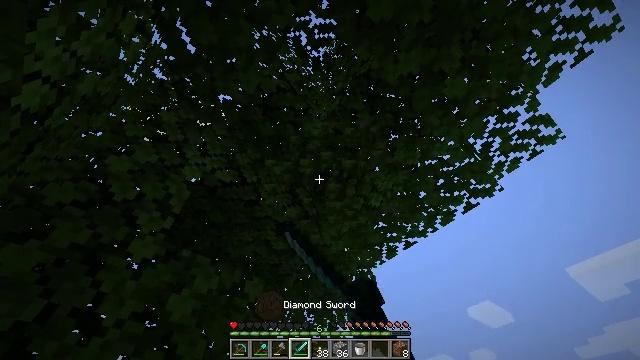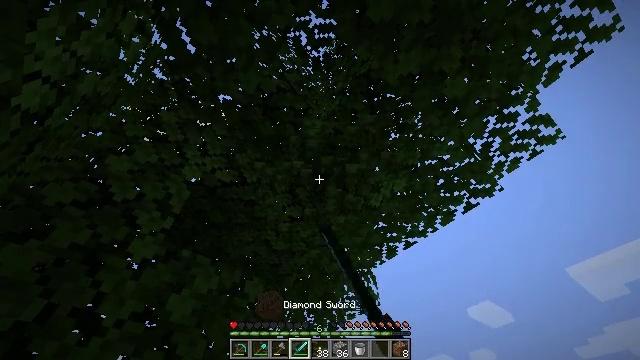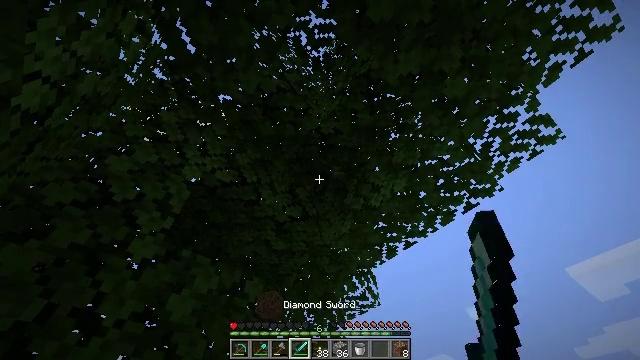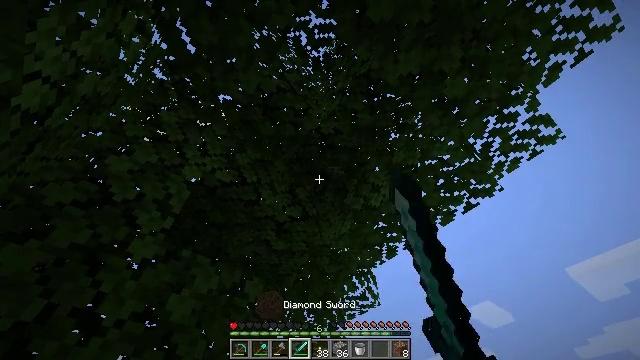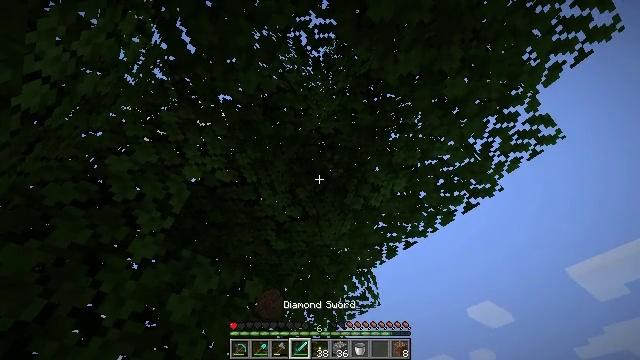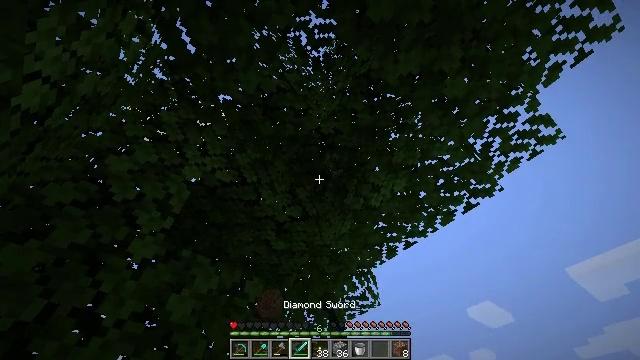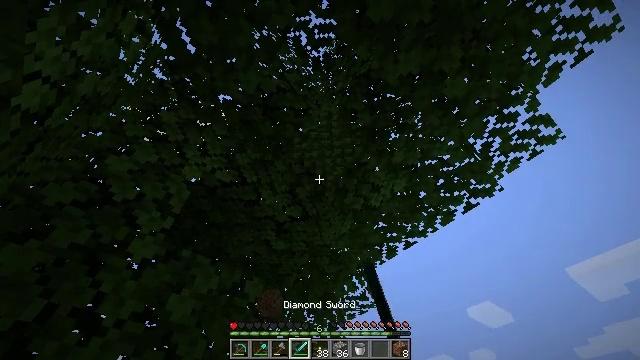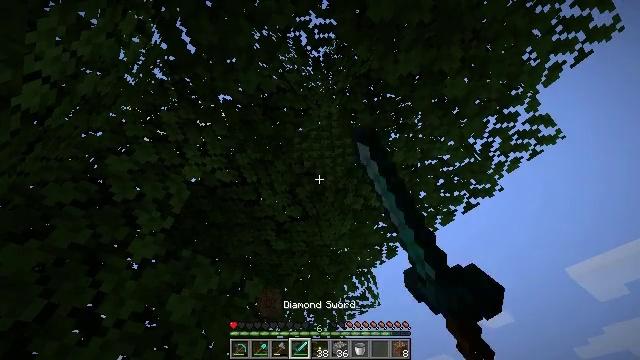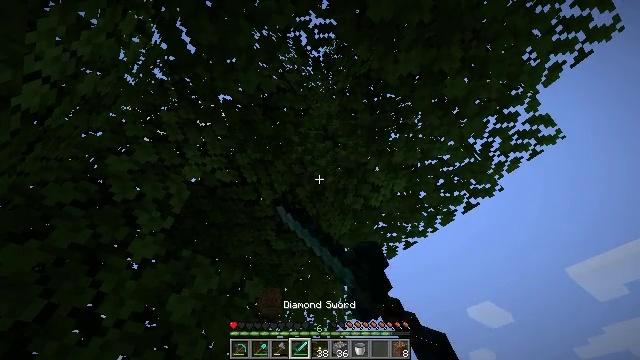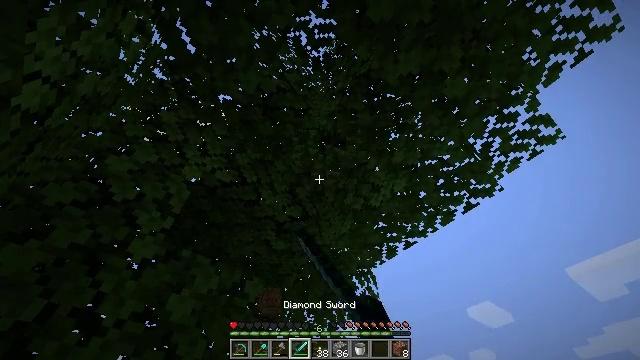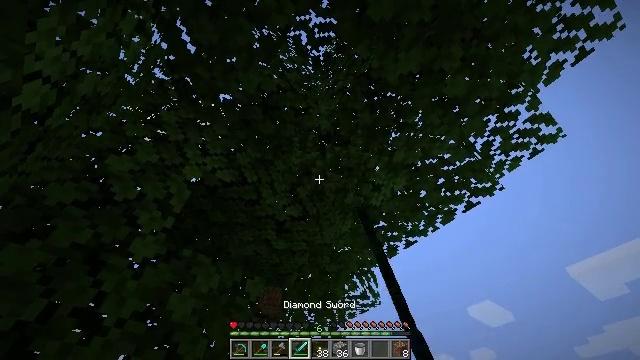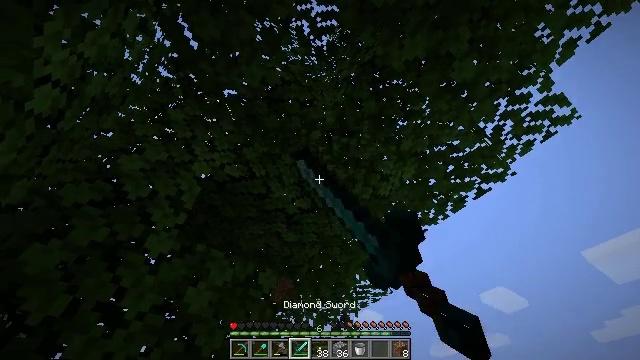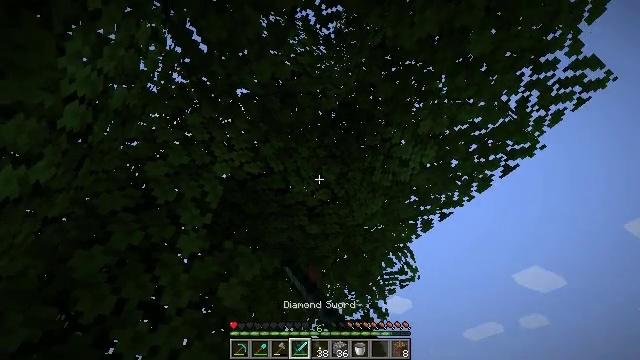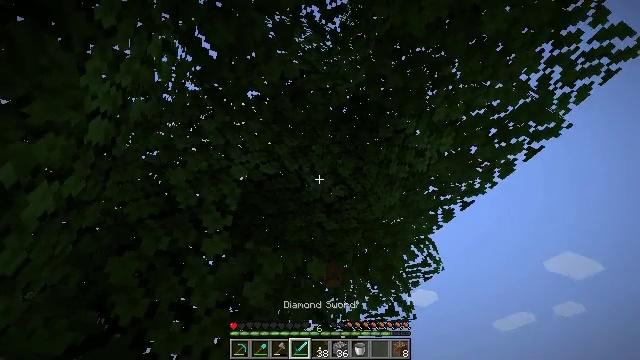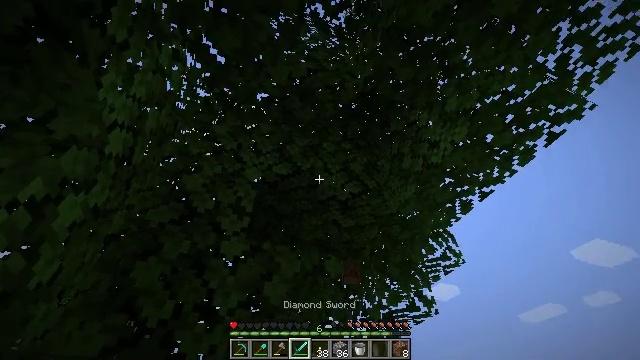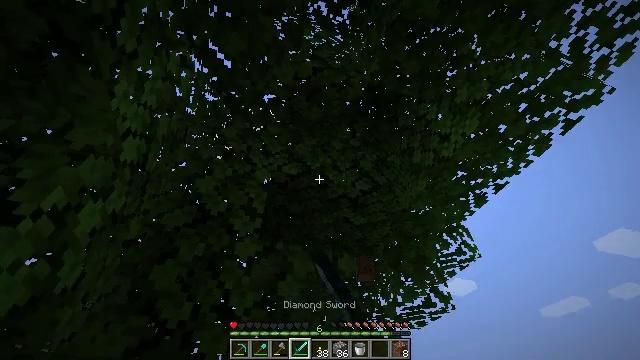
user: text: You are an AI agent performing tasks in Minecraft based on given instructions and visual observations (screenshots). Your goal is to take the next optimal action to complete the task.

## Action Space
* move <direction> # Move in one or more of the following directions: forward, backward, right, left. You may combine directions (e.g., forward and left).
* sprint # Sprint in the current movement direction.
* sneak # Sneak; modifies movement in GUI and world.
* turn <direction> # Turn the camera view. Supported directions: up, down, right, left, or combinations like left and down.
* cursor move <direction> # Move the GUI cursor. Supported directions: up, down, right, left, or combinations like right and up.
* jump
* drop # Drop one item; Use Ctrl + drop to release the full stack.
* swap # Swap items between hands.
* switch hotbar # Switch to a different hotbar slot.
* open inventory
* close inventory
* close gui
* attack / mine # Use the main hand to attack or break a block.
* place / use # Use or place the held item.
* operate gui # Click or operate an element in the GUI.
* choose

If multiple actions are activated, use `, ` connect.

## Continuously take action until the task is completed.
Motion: motion action
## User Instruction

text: Break oak leaves from the trees.
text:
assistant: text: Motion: attack / mine
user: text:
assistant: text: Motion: attack / mine
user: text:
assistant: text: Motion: attack / mine
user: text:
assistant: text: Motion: attack / mine
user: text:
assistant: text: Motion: attack / mine
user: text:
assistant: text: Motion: attack / mine
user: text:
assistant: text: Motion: attack / mine
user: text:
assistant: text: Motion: attack / mine
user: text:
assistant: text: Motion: attack / mine
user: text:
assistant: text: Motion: attack / mine
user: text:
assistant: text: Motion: turn left and down, attack / mine
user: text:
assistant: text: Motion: turn left and down, attack / mine
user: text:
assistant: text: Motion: turn left, attack / mine
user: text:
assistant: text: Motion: turn left, attack / mine
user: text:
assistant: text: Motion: turn left, attack / mine
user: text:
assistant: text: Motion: turn left, attack / mine
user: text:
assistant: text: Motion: attack / mine
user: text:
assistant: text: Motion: attack / mine
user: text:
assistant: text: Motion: attack / mine
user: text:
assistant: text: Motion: attack / mine
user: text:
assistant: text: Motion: attack / mine
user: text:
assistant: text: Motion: attack / mine
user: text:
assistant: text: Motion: turn left, attack / mine
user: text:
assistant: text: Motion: turn left and down, attack / mine
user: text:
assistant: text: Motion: turn left and down, attack / mine
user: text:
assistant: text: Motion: turn left and down, attack / mine
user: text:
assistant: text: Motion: attack / mine
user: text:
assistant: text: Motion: attack / mine
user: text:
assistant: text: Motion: attack / mine
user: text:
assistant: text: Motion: attack / mine